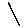
Label: line